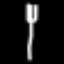
Label: fork